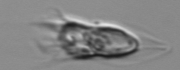
Label: Tintinnina